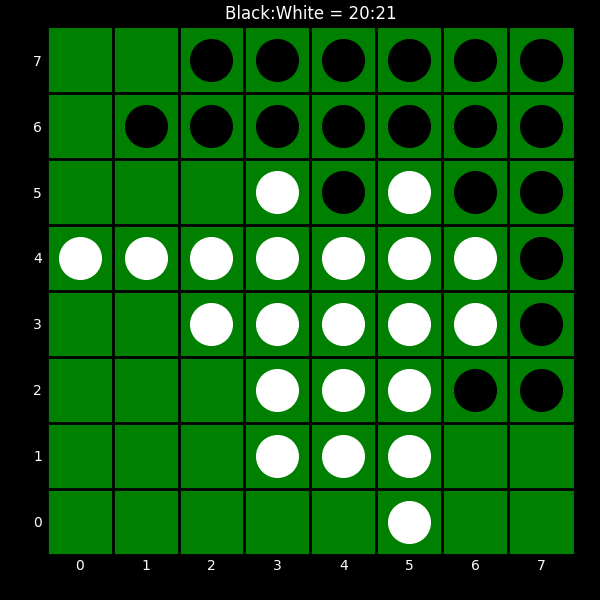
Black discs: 20
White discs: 21